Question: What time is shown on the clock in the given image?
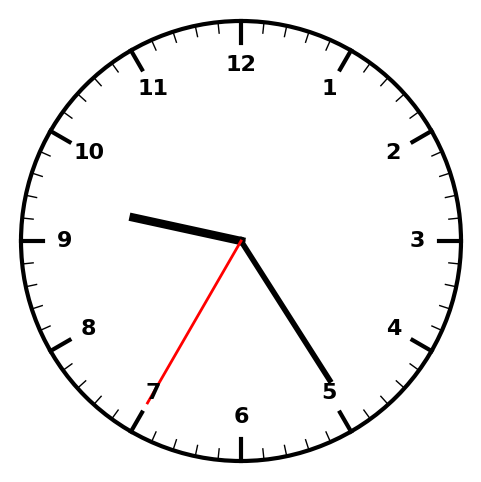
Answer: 09:24:35